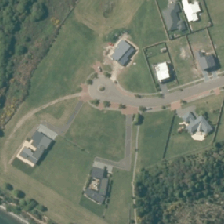
Land cover: urban_build_up